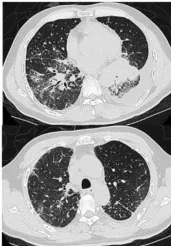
Fi (A-D) The clinical course according to CT scan findings. (C) Following 7 days of methylprednisolone treatment, a repeat chest CT demonstrated significant resorption of the diffuse interstitial lesion identified in the previous scan, indicating a positive response to therapy.
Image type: radiology (ct)